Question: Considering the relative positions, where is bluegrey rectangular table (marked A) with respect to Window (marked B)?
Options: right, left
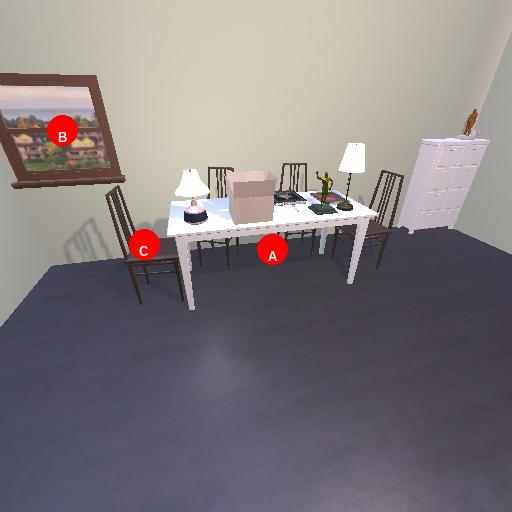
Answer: right